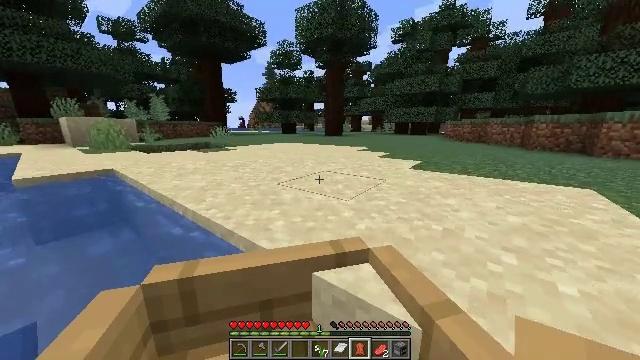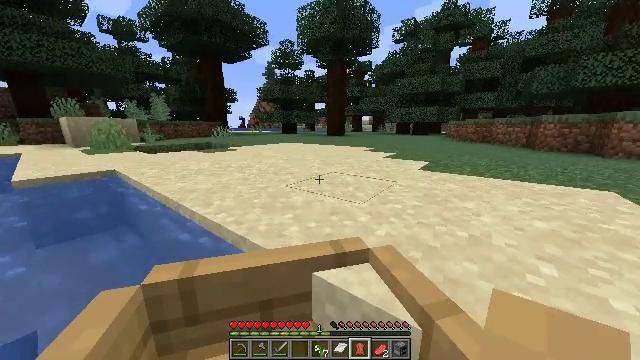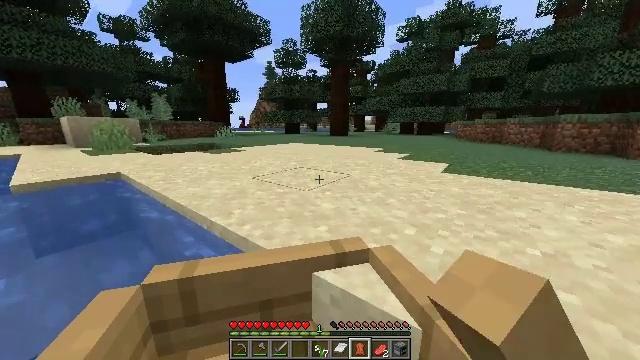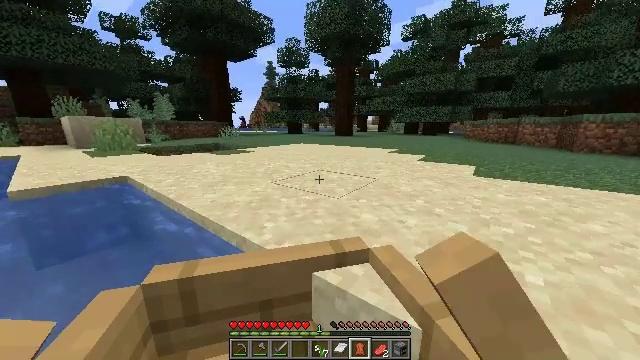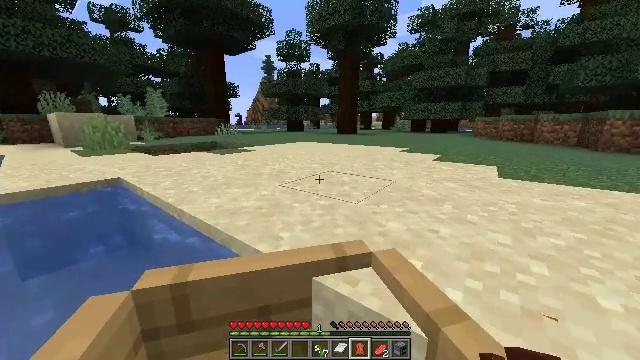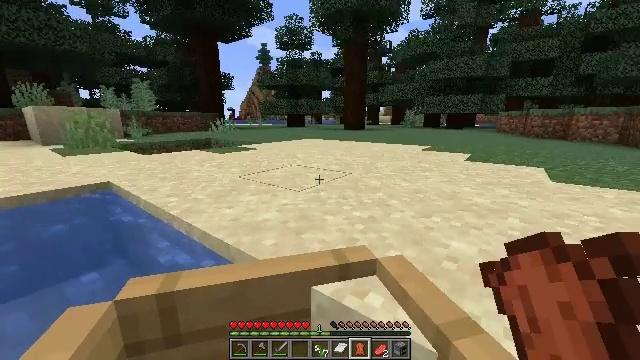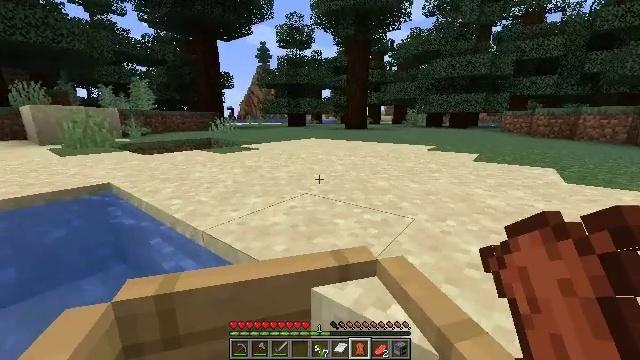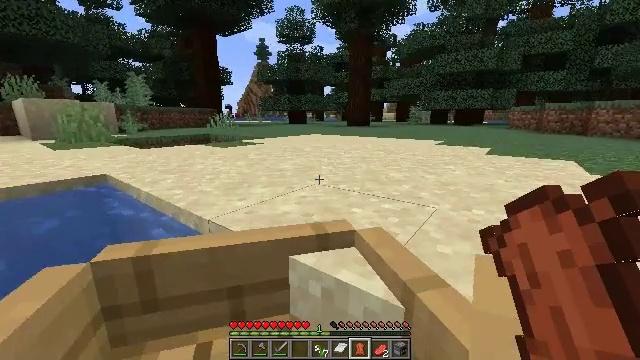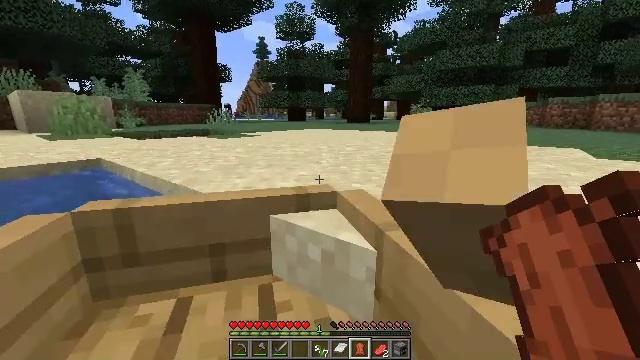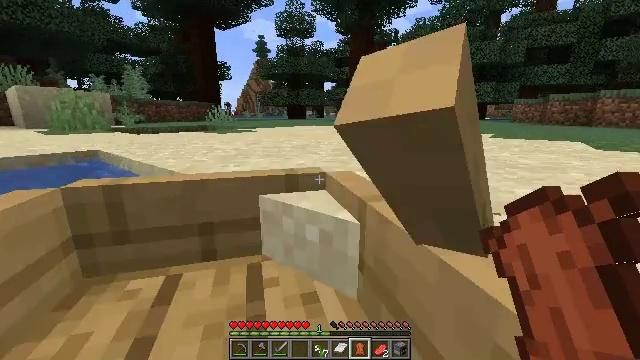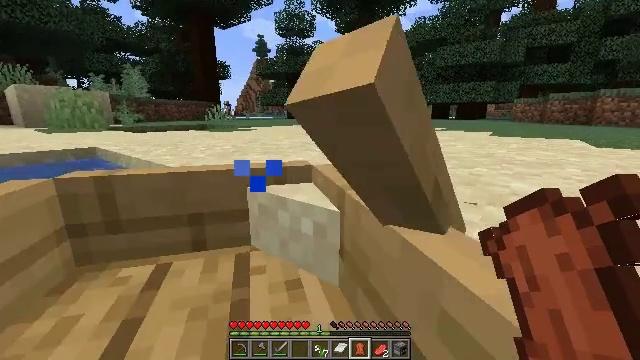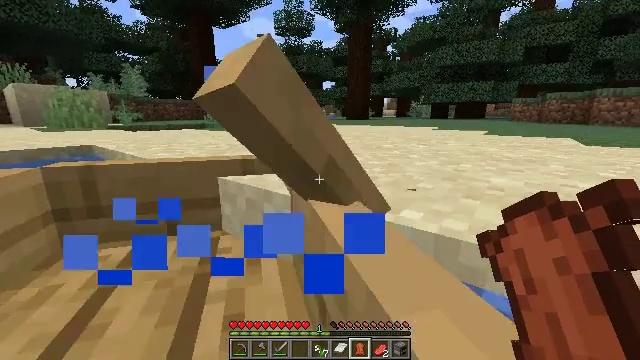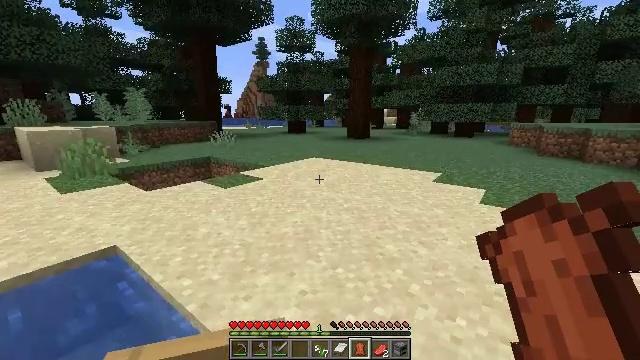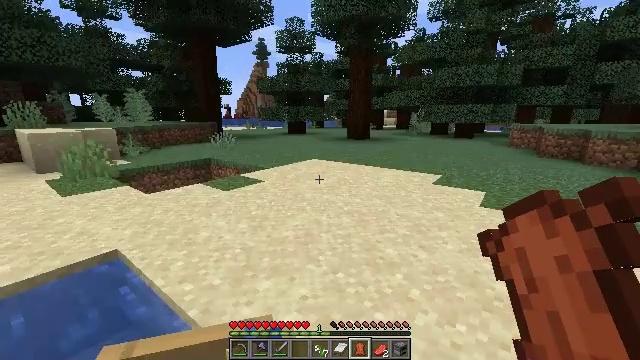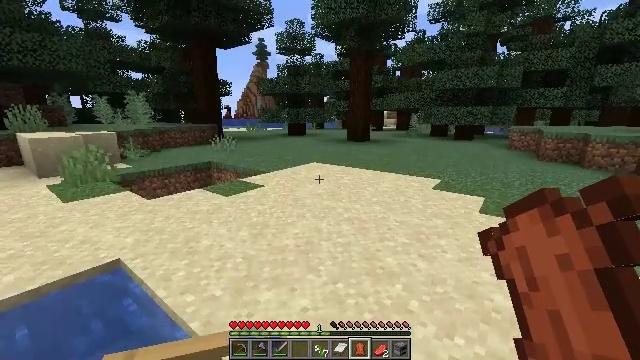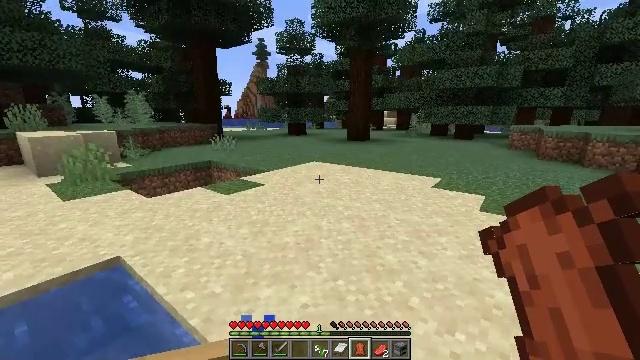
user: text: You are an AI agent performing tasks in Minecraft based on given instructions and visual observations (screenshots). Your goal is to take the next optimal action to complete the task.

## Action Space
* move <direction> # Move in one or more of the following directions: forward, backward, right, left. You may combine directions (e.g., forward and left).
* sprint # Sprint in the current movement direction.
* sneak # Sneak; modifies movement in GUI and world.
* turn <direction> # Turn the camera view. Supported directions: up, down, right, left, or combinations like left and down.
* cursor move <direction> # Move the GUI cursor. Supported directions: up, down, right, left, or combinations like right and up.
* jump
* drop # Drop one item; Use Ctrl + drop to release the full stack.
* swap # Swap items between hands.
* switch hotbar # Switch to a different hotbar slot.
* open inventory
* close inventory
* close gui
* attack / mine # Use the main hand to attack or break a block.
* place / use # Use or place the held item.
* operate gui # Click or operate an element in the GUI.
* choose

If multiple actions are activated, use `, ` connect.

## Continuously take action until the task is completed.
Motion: motion action
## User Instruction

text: Interact with crafting table for white dye.
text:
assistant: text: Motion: move forward
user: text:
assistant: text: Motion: move forward
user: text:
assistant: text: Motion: no_op
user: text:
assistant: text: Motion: no_op
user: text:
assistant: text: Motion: no_op
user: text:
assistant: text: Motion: sneak
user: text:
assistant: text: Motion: sneak
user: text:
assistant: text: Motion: sneak
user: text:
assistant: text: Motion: sneak
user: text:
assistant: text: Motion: no_op
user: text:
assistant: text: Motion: no_op
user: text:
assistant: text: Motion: no_op
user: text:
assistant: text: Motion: no_op
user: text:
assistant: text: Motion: no_op
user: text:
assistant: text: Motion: no_op
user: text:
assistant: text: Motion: move forward
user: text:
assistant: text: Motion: move forward
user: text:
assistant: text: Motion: move forward and move right
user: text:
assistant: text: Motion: move forward and move right
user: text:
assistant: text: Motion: move forward and move right, turn left
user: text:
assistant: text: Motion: move forward and move right
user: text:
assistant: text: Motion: move forward and move right
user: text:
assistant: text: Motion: move forward and move right
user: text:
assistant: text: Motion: move forward and move right, turn left
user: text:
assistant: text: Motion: move forward and move right, turn left and down
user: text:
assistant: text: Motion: move forward and move right, turn left and down
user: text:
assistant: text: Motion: move forward and move right, turn left and down
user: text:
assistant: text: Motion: move forward and move right, turn left and down
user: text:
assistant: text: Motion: move forward, turn left and down
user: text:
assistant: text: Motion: turn left, switch to hotbar 2